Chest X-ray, AP view. Patient: 56 years old, sex F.
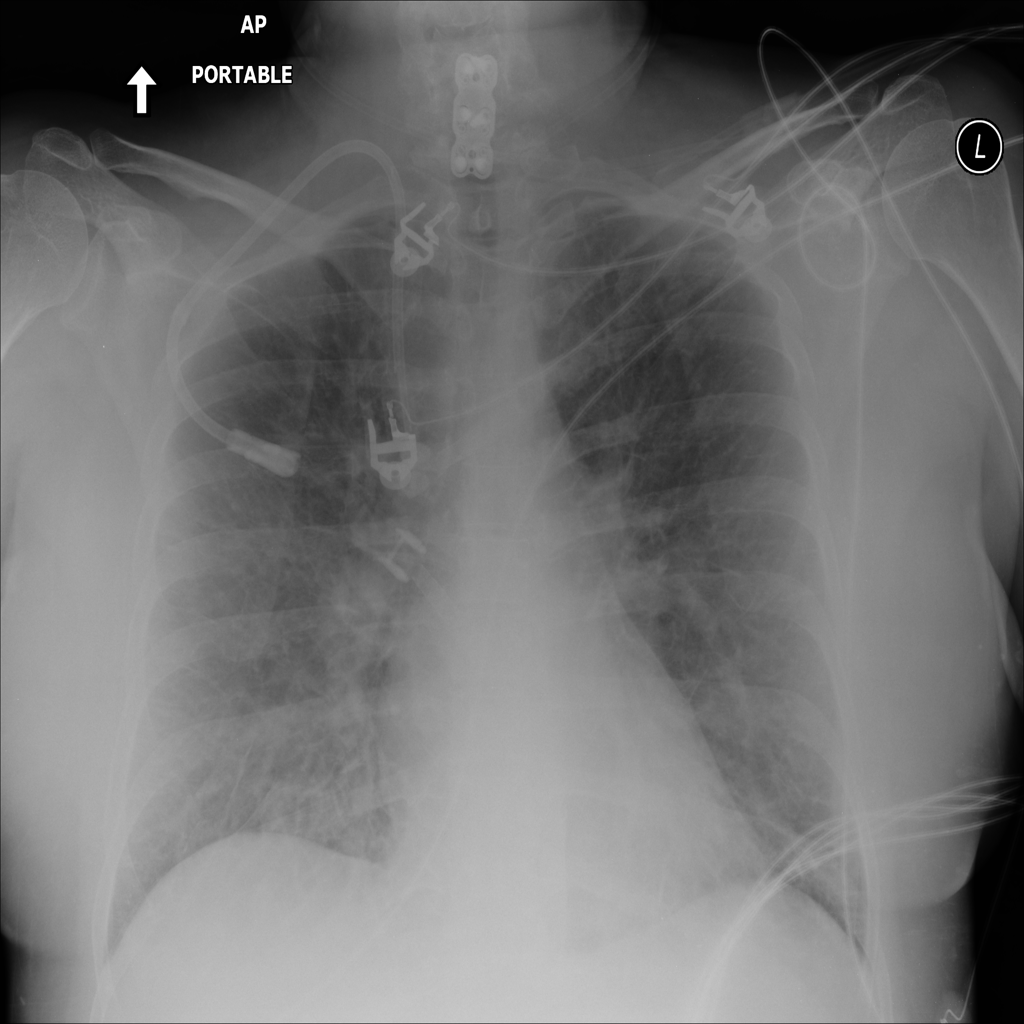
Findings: No Finding